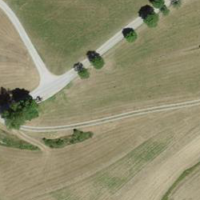
EUNIS habitat code: 26
Species observed at this site:
Centaurea scabiosa
Campanula glomerata
Salvia pratensis